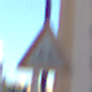
Verkehrszeichen: RadverkehrRechts
Umgebung: Outdoor, Urban
Tageszeit: SunriseSunset
Wetter: Clear
Licht: Natural
Jahreszeit: NotSpecified
Kontrast: MediumContrast